Interaction volume radius: 5 \u00c5
Interaction volume height: 25 \u00c5
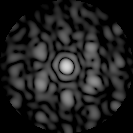
Disorder parameter: 0.734